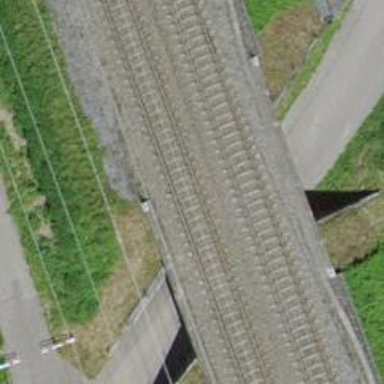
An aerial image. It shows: Single-track railway with electrified contact lines.